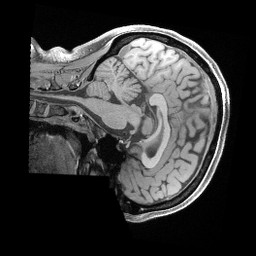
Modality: T1w
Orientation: sagittal
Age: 50
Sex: female
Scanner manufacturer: siemens
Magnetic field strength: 3 T
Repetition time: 2.4 s
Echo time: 0.00241 s